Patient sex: M
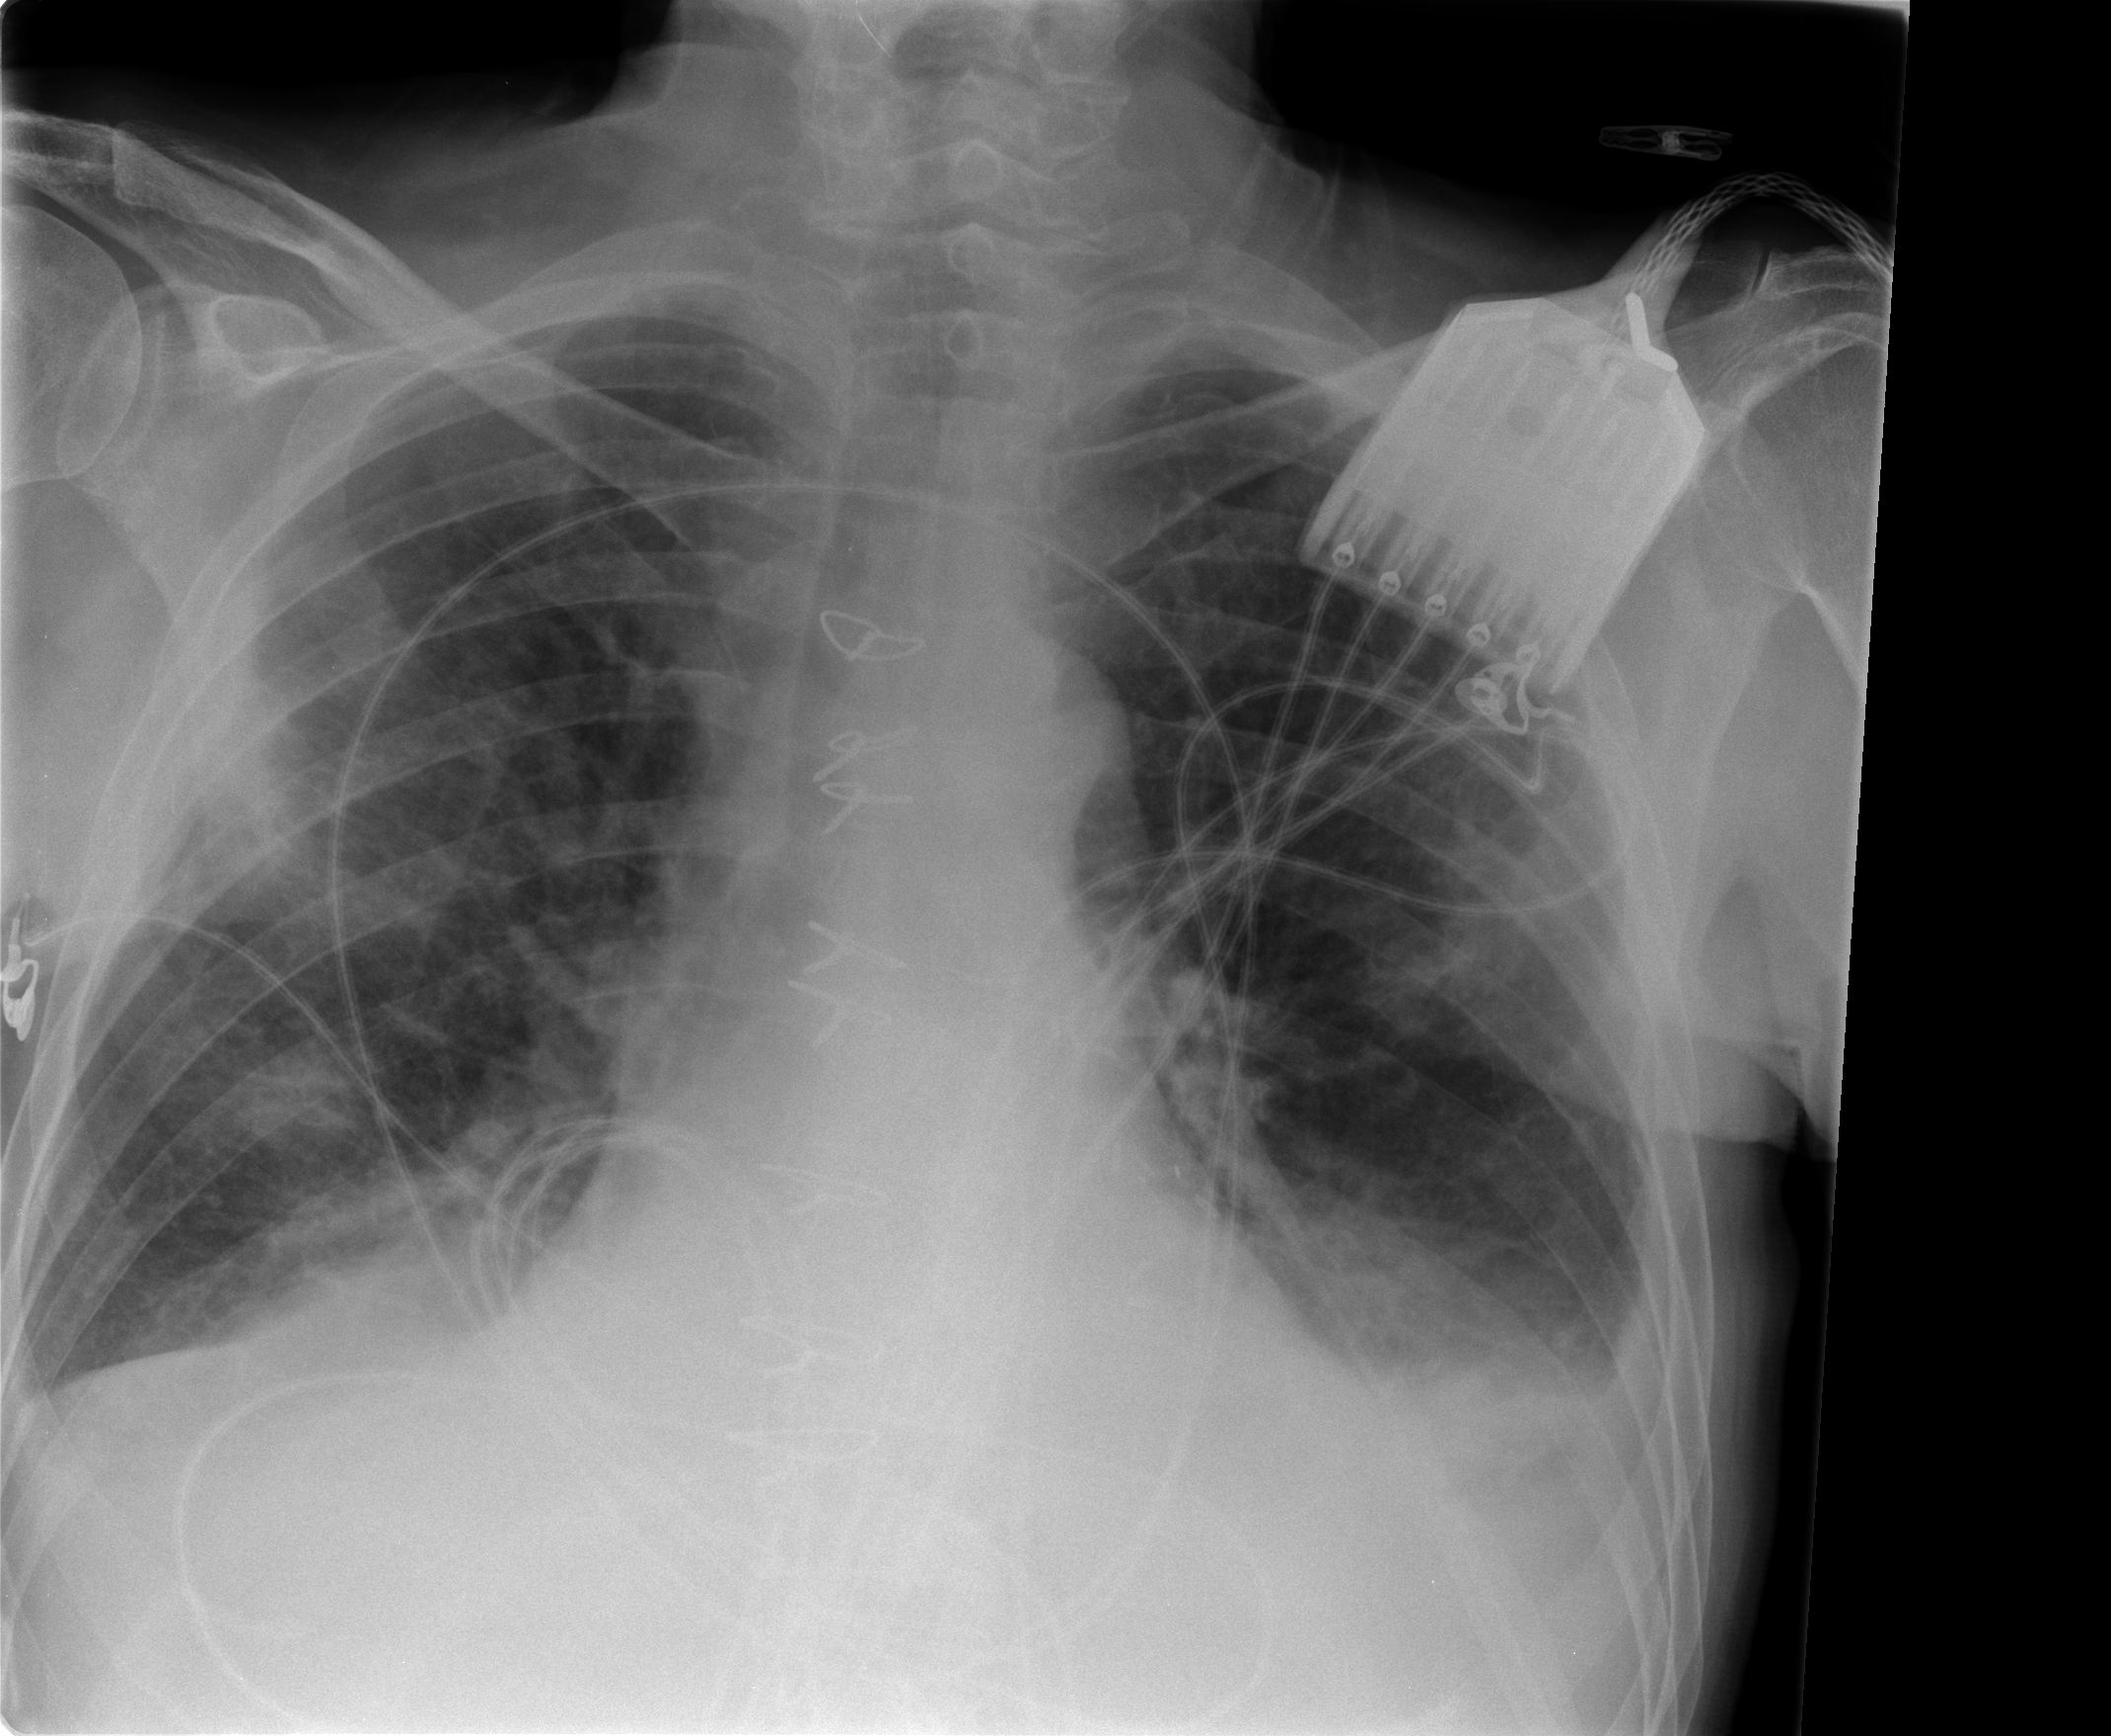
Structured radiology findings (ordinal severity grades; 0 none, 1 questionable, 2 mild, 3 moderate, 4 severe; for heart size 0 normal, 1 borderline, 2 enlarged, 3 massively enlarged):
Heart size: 2
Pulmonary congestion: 1
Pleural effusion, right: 2
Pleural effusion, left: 2
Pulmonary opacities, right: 2
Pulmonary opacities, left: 0
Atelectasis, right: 1
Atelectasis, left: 2